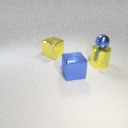
small blue metal sphere above large yellow metal cylinder